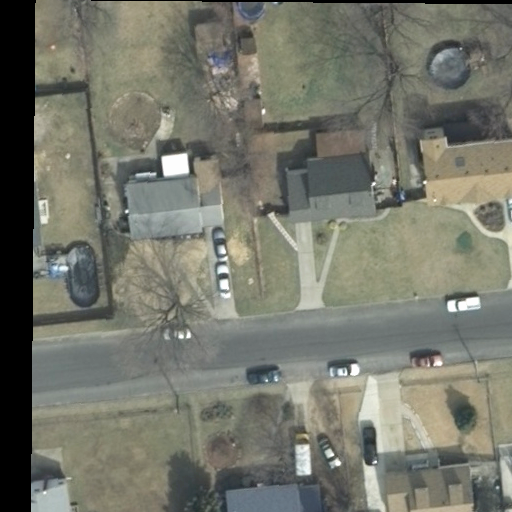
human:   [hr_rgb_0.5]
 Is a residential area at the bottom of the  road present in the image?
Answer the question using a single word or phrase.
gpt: yes

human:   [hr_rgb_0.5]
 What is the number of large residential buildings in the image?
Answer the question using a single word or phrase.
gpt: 0

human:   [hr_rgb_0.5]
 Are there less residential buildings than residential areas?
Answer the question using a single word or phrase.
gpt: no

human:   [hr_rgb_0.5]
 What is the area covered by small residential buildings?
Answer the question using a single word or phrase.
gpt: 175m2

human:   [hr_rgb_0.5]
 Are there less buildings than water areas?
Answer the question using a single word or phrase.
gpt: no

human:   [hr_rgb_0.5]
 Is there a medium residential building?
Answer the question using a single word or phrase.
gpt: yes

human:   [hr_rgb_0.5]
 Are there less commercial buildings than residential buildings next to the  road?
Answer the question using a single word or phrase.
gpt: yes

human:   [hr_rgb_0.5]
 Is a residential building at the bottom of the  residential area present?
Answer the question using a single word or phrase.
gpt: no

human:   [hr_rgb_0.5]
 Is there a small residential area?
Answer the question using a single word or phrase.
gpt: no

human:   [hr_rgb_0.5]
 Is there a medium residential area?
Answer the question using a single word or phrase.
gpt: no

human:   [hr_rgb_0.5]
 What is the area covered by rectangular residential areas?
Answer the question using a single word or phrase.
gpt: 10611m2

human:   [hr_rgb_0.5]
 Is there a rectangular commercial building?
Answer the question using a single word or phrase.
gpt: no

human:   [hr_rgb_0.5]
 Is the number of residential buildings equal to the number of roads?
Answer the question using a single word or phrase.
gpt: no

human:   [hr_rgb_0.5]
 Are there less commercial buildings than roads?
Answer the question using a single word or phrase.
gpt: yes

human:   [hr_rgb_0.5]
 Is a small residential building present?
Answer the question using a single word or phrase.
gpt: yes

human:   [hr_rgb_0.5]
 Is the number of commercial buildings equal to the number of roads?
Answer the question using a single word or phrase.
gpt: no

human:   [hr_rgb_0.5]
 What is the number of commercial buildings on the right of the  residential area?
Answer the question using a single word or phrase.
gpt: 0

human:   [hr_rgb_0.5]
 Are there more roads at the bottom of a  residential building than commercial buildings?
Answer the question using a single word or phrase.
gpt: yes

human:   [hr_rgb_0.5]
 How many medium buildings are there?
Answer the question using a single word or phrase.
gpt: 5

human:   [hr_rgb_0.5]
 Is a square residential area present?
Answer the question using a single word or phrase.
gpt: no

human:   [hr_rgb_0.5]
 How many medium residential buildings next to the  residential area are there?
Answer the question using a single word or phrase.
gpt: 5

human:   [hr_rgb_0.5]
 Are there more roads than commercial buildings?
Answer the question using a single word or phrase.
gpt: yes

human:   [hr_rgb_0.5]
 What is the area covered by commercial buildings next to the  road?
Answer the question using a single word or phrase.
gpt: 0m2

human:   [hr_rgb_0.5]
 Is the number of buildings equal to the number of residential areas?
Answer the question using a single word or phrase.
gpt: no

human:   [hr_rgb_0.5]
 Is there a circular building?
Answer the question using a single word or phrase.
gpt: no

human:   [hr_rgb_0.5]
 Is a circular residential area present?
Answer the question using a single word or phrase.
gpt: no

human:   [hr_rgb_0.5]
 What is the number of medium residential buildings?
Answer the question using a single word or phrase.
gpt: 5

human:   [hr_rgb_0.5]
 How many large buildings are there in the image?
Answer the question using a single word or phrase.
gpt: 0

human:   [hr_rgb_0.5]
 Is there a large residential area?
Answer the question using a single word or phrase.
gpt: yes

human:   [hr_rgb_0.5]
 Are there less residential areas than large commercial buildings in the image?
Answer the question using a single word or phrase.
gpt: no

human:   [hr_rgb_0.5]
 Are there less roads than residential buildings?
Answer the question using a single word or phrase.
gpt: yes

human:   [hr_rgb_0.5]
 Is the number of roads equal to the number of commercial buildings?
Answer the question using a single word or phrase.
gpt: no

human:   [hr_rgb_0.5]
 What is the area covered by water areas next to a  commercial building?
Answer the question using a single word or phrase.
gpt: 0m2

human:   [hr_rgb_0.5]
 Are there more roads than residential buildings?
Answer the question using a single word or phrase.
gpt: no

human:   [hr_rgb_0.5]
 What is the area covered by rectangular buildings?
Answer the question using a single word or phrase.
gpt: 508m2

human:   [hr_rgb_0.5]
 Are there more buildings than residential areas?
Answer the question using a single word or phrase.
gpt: yes